Question: I have a CSV file which is made of words in the first column. (1 word per row)
I need to print a list of these words, i.e.
CSV File:
'''
a
and
because
have
'''
Output wanted:
'''
"a","and","because","have"
'''
I am using python and so far I have the follwing code;
'''
text=open('/Users/jessieinchauspe/Dropbox/Smesh/TMT/zipf.csv')
text1 = ''.join(ch for ch in text)
for word in text1:
print '"' + word + '"' +','
'''
This is returning:
'''
"a",
"",
"a",
"n",
...
'''
Whereas I need everything one one line, and not by character but by word.
Thank you for your help!
EDIT: this is a screenshot of the preview of the CSV file

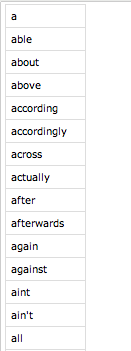
Answer: Just loop over the file directly:
'''
with open('/Users/jessieinchauspe/Dropbox/Smesh/TMT/zipf.csv') as text:
print ','.join('"{0}"'.format(word.strip()) for word in text)
'''
The above code:
- '
'- '.strip()'- '.format()'''word''''"word"''- '','.join()'